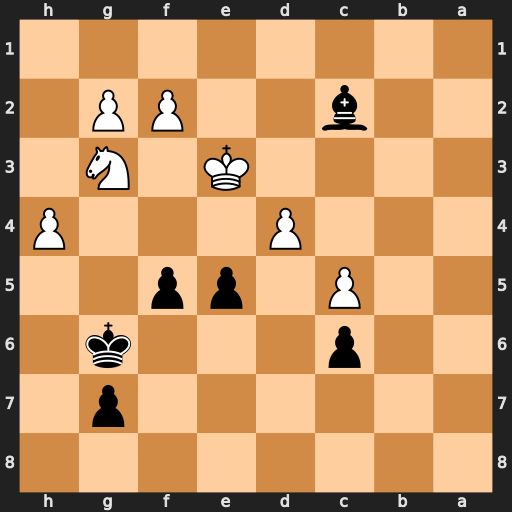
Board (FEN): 8/6p1/2p3k1/2P1pp2/3P3P/4K1N1/2b2PP1/8
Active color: b
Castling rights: -
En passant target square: -
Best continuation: f4+ Kd2 fxg3